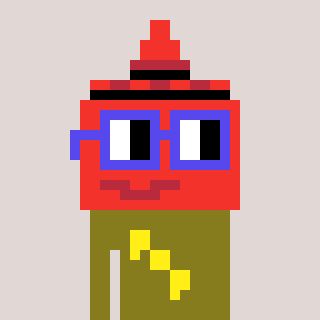
a pixel art character with square blue glasses, a ketchup-shaped head and a gunk-colored body on a warm background